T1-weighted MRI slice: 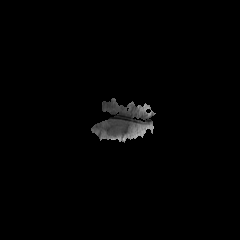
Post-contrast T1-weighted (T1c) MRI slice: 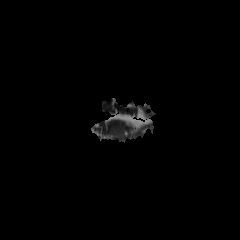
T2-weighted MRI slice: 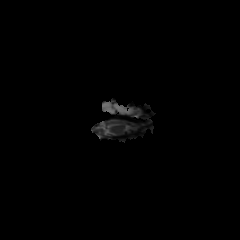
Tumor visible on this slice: no